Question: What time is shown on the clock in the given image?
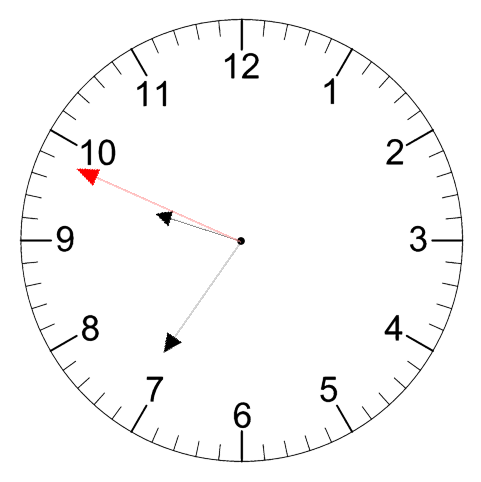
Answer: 09:35:49